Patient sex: M
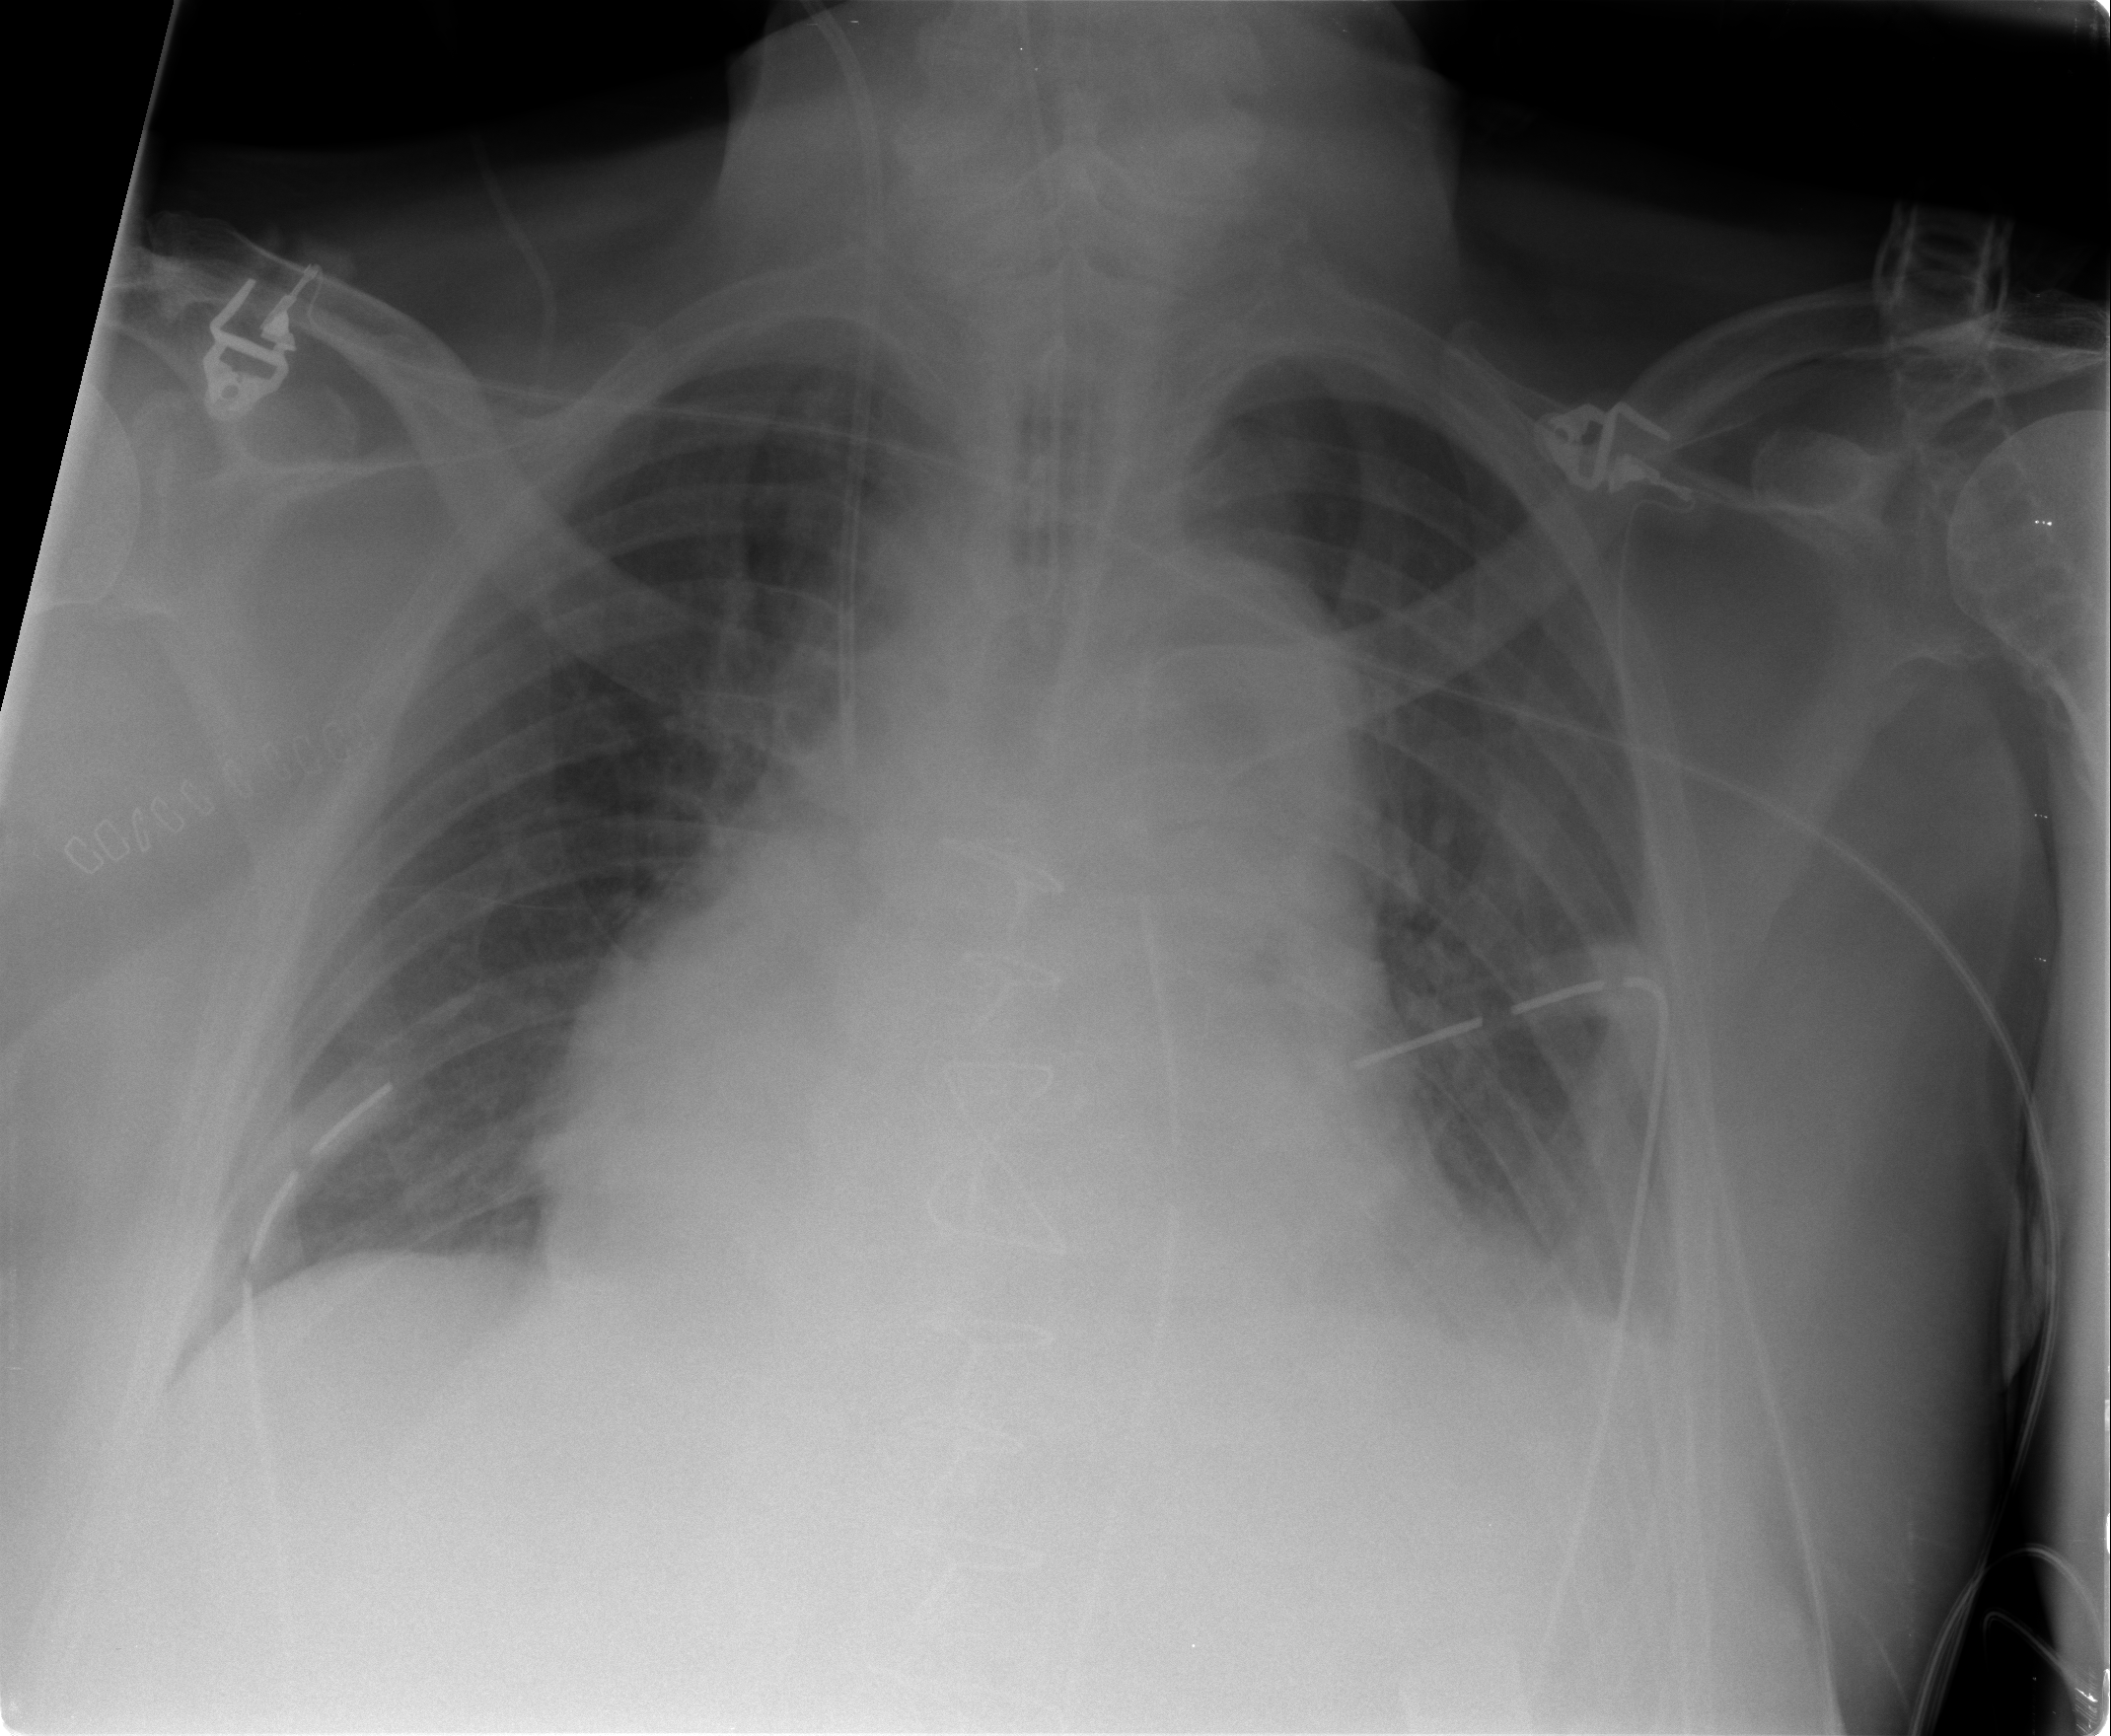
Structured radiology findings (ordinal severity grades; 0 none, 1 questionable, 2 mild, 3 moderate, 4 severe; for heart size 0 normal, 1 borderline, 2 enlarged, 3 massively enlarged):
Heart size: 2
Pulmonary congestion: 1
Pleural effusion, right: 0
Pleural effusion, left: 2
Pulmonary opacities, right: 0
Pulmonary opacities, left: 1
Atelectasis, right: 2
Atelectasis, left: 2